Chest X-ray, PA view. Patient: 35 years old, sex M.
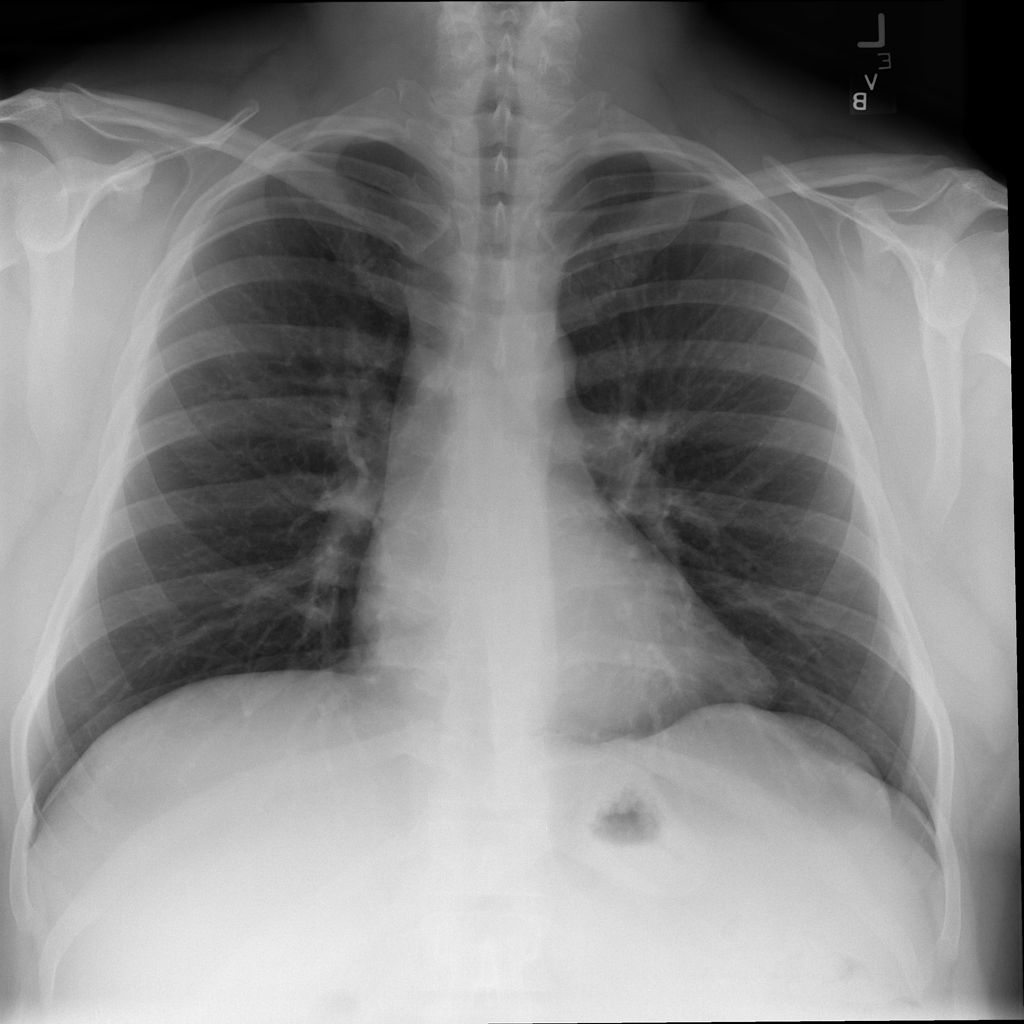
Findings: No Finding